Interaction volume radius: 5 \u00c5
Interaction volume height: 25 \u00c5
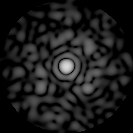
Disorder parameter: 0.8607